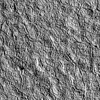
Atmospheric dust classification: not_dusty